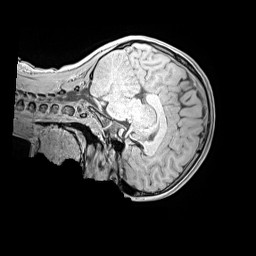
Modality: MP2RAGE
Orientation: sagittal
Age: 12
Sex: female
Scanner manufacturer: siemens
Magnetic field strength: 3 T
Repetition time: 4 s
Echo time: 0.00299 s